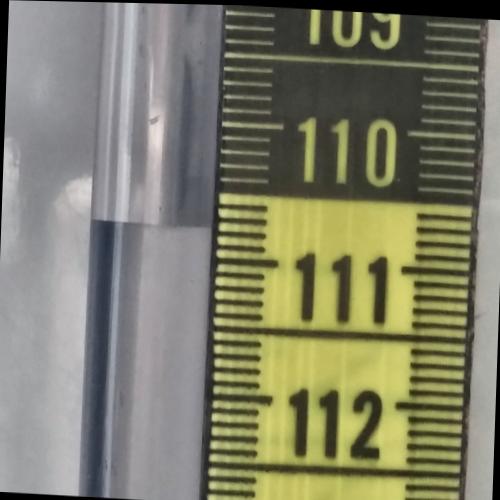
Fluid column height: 110.8 cm